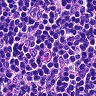
Metastatic tissue present: no